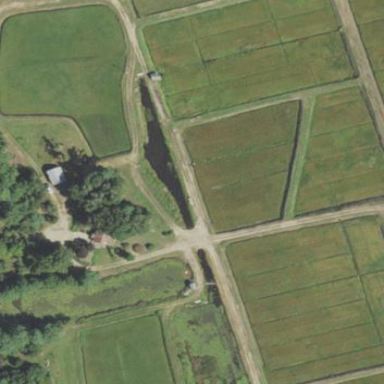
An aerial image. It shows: Farmland with wetland area. The crop grown here is cranberries.